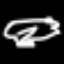
Label: frog